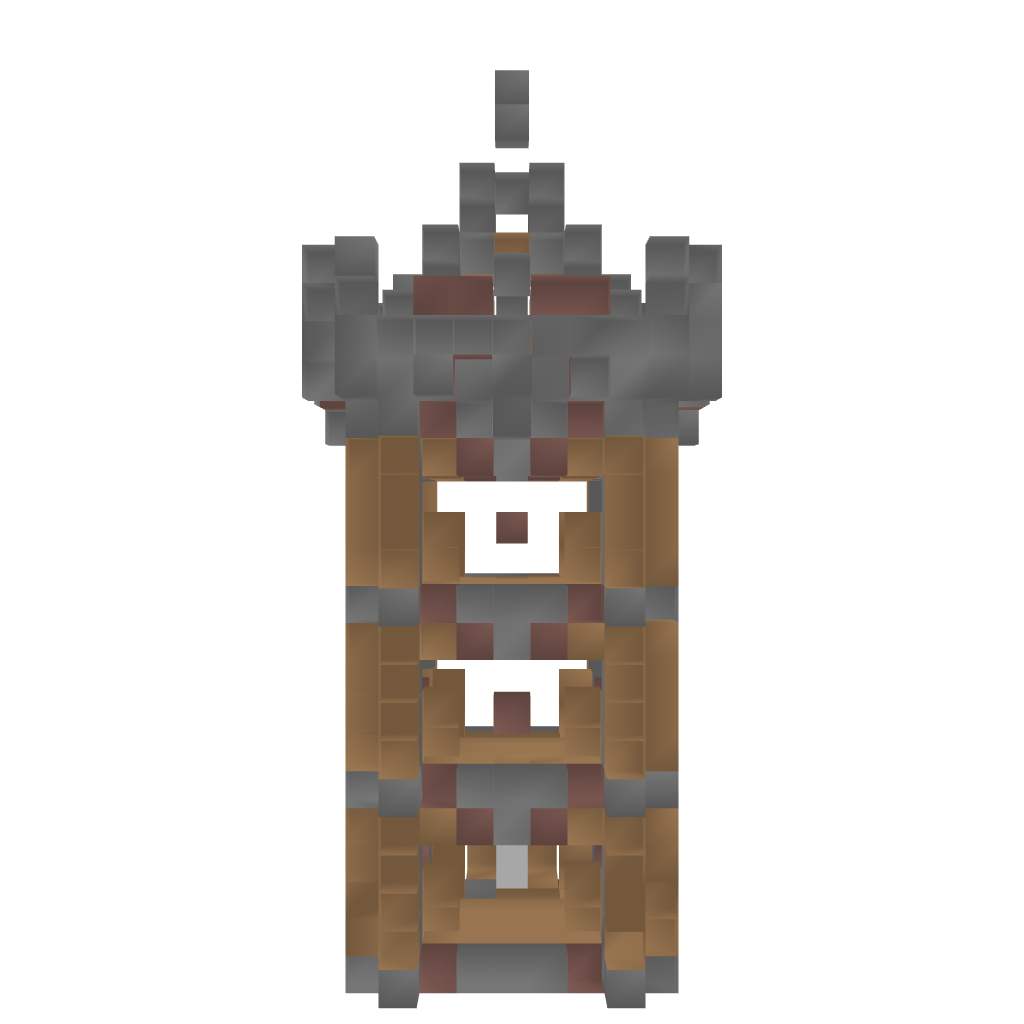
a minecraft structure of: MagicTower 1 bad low quality